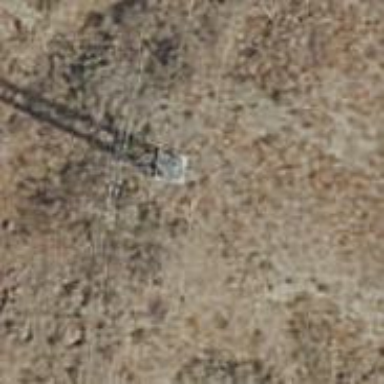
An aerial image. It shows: Power pole.